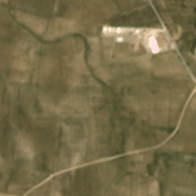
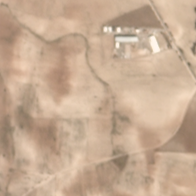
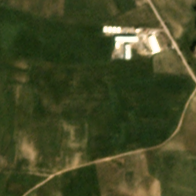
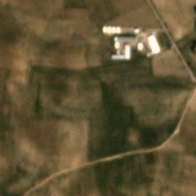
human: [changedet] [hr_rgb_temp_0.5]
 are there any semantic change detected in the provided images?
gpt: some building appeared at the top right corner and vegetation appeared .

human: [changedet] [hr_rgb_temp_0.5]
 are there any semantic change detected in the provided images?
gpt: some houses appear at the top right corner of the scene .

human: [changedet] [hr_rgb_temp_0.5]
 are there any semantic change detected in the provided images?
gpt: more vegetation appeared on the original land and some buildings appeared .

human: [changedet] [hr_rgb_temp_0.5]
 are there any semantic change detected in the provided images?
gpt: more grass appeared on the scene and some buildings have constructed .

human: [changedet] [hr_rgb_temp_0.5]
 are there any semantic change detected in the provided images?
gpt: lush green trees and some buildings appeared on the original bareland .